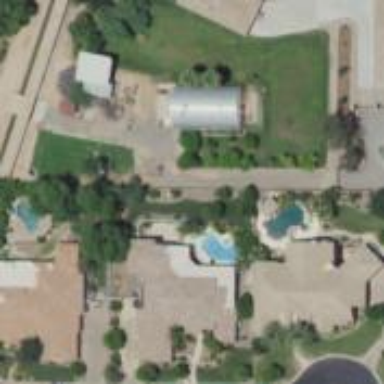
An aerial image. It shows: Outdoor swimming pool located on leisure land.